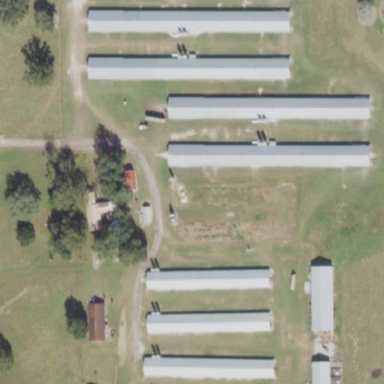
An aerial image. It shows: Poultry farmyard.